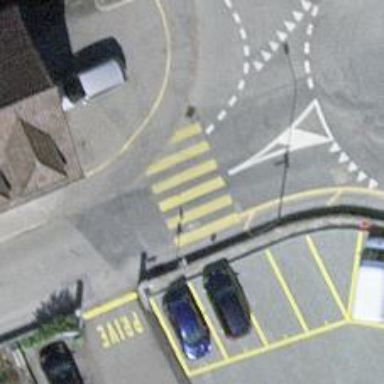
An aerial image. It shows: Zebra crossing on the road.